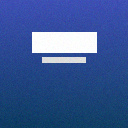
Screen state: on